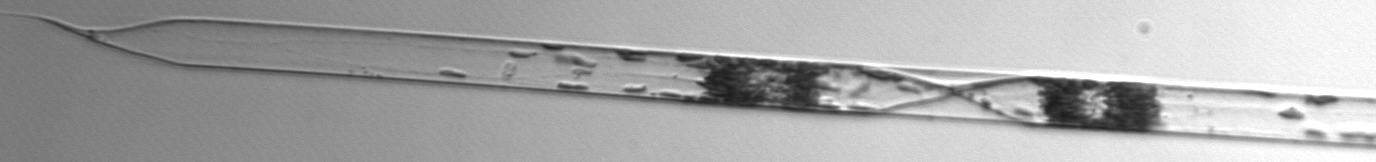
Label: Rhizosolenia